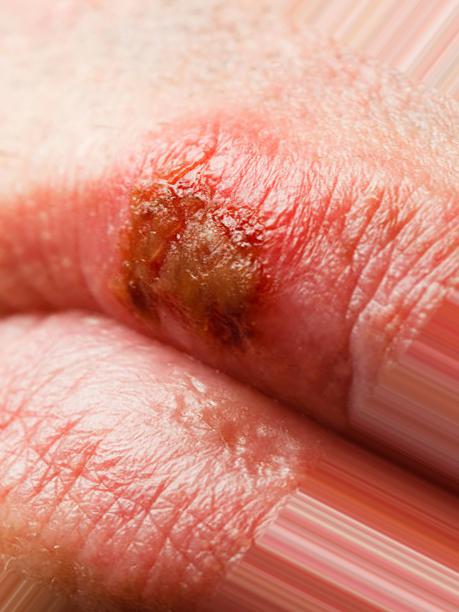
Condition: Mouth Ulcer